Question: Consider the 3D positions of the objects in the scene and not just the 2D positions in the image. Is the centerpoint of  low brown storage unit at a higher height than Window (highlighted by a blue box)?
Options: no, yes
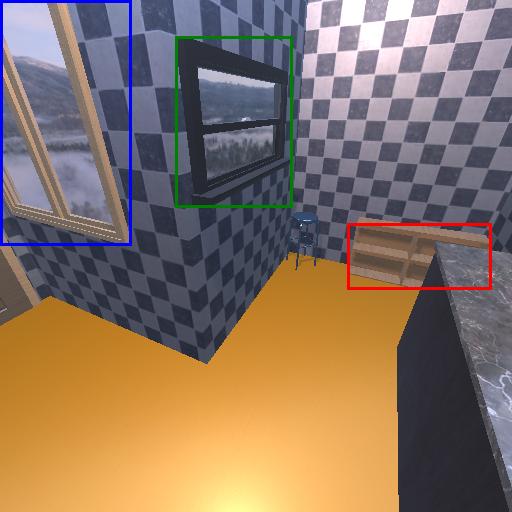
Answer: no